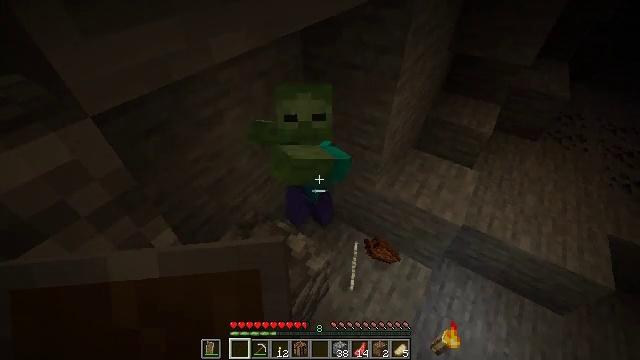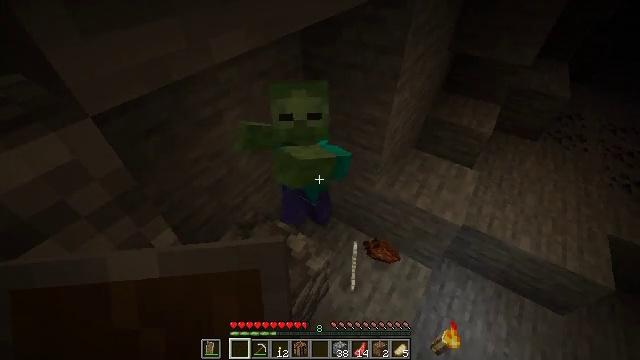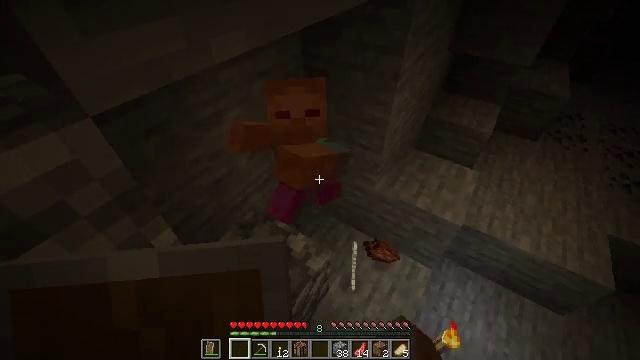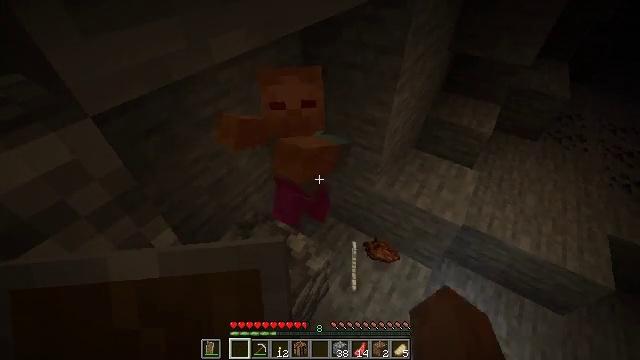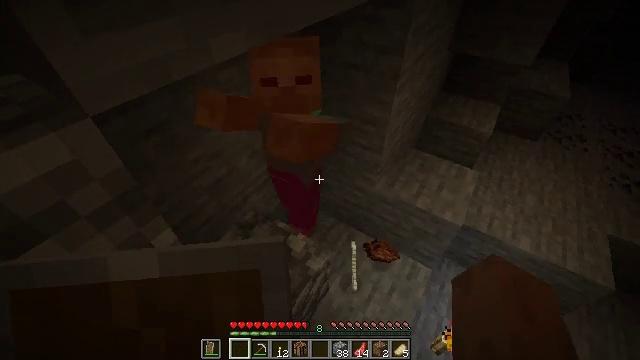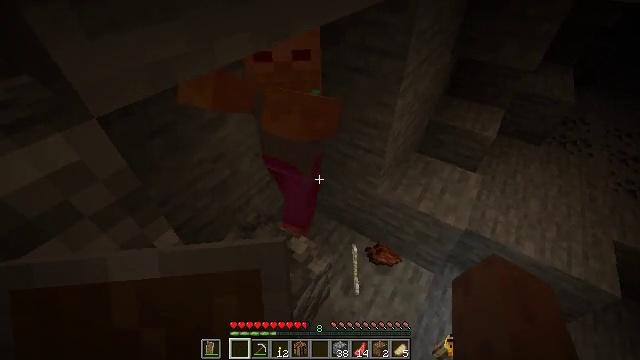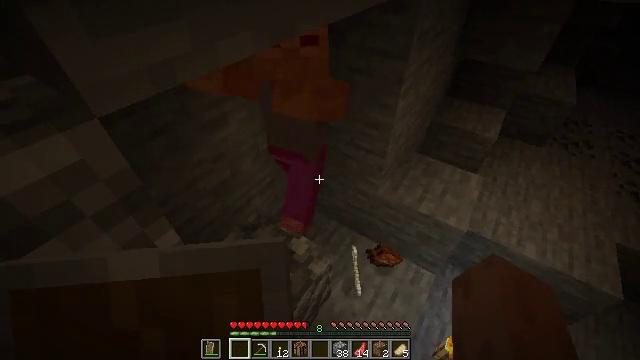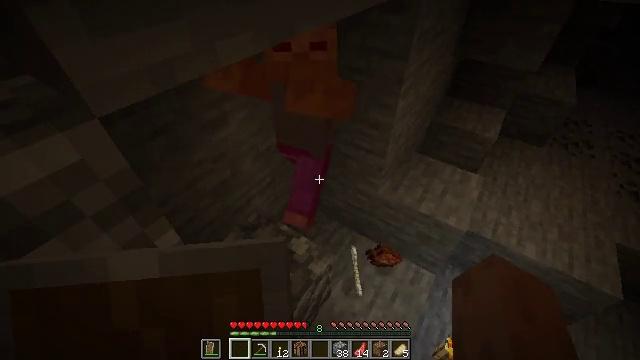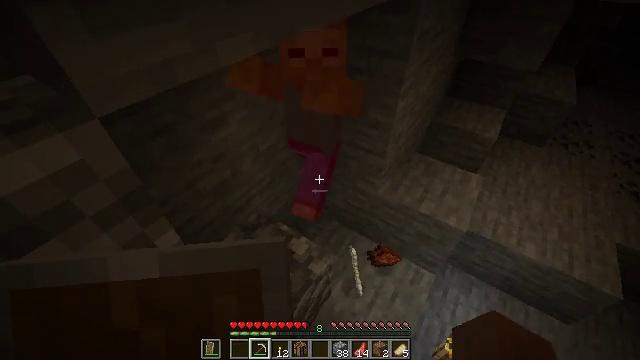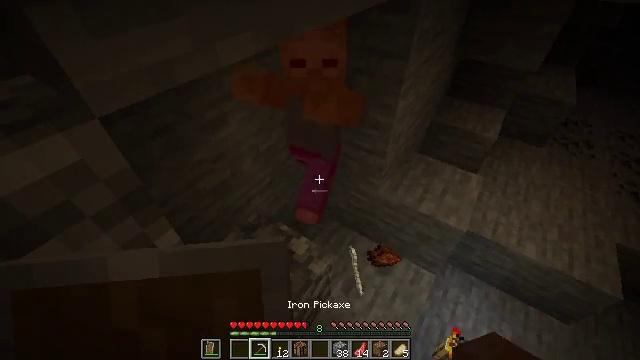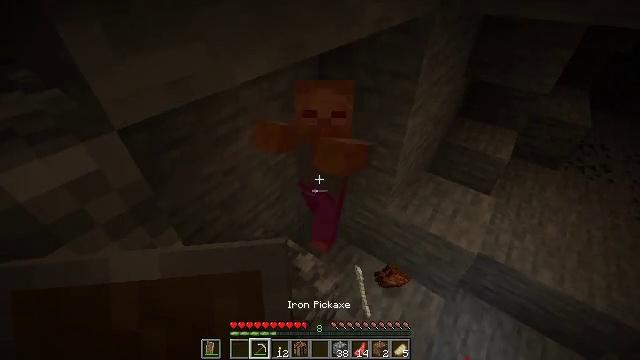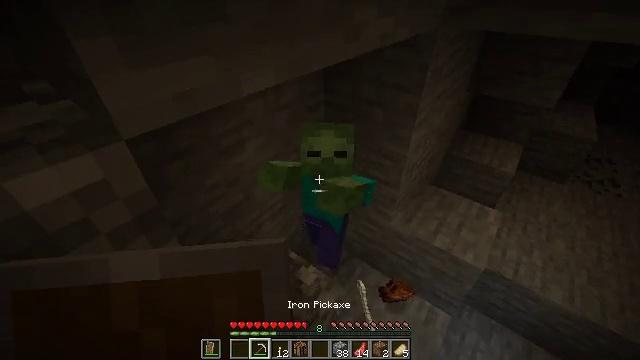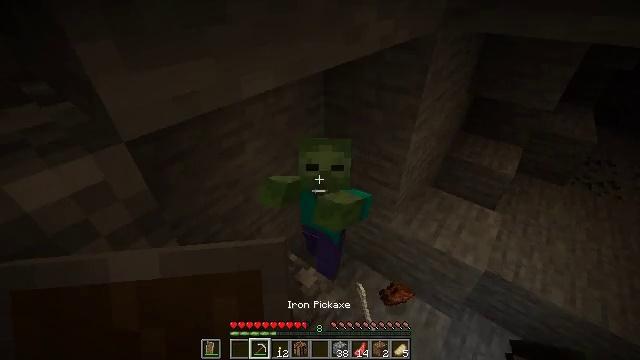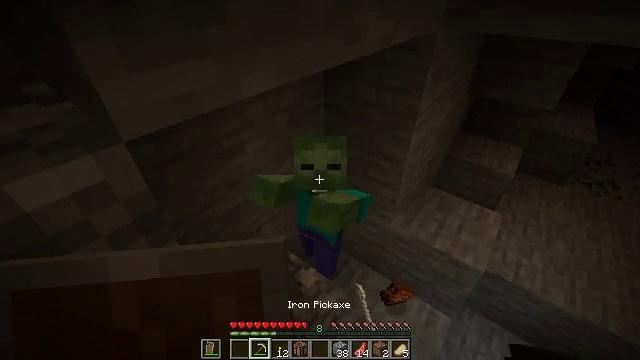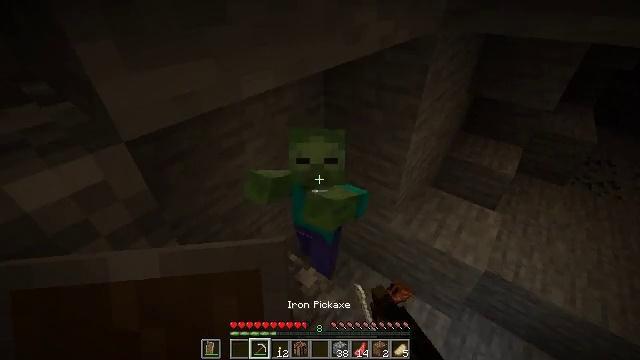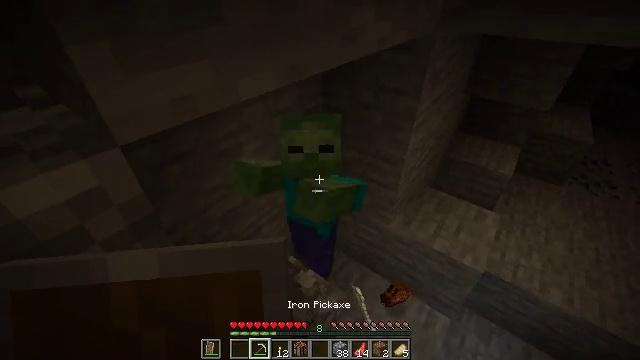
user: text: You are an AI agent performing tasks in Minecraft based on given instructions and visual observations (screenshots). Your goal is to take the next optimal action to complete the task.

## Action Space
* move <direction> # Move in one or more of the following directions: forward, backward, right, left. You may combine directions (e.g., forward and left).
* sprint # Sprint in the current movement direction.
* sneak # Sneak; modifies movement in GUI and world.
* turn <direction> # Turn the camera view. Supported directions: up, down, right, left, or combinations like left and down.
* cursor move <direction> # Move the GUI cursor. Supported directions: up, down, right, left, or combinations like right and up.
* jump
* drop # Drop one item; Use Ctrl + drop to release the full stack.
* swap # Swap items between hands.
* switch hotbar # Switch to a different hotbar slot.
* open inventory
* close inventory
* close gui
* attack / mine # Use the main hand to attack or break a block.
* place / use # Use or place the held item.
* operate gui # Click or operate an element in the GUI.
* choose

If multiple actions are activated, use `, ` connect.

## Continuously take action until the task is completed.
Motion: motion action
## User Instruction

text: Hunt the zombie.
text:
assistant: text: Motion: sneak
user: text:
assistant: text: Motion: sneak
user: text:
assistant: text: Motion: sneak
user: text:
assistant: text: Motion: sneak
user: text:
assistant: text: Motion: sneak
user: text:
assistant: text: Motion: sneak
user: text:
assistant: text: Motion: sneak
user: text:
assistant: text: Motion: sneak, switch to hotbar 2
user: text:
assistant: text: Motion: sneak, switch to hotbar 2
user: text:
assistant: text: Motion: sneak, turn left and up, switch to hotbar 2
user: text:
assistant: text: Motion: sneak, turn left and up, switch to hotbar 2
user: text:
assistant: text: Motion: sneak
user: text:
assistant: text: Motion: sneak, attack / mine
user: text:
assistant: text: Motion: sneak, attack / mine
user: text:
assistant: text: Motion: move forward, sneak, attack / mine
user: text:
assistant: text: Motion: move forward, sneak
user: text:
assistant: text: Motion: move forward, sneak
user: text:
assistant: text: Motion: sneak